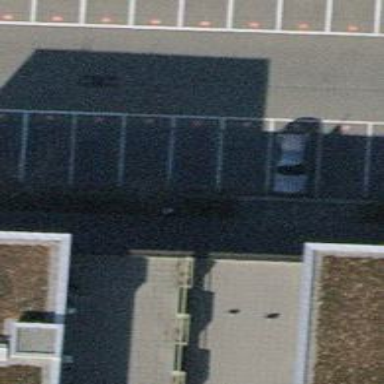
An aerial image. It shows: Bicycle parking area with stands.